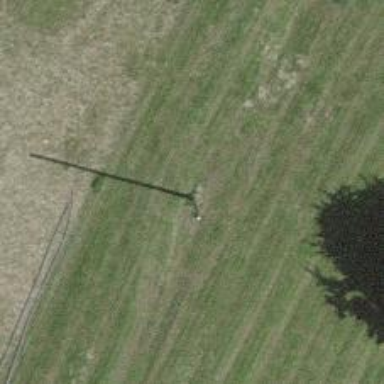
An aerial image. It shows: Utility pole in the area.